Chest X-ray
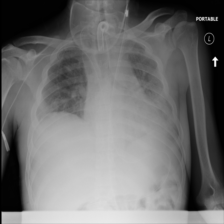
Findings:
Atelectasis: negative
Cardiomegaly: negative
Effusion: negative
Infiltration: negative
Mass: negative
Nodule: negative
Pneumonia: negative
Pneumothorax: negative
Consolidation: negative
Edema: negative
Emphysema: negative
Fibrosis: negative
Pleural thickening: negative
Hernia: negative